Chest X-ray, AP view. Patient: 27 years old, sex F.
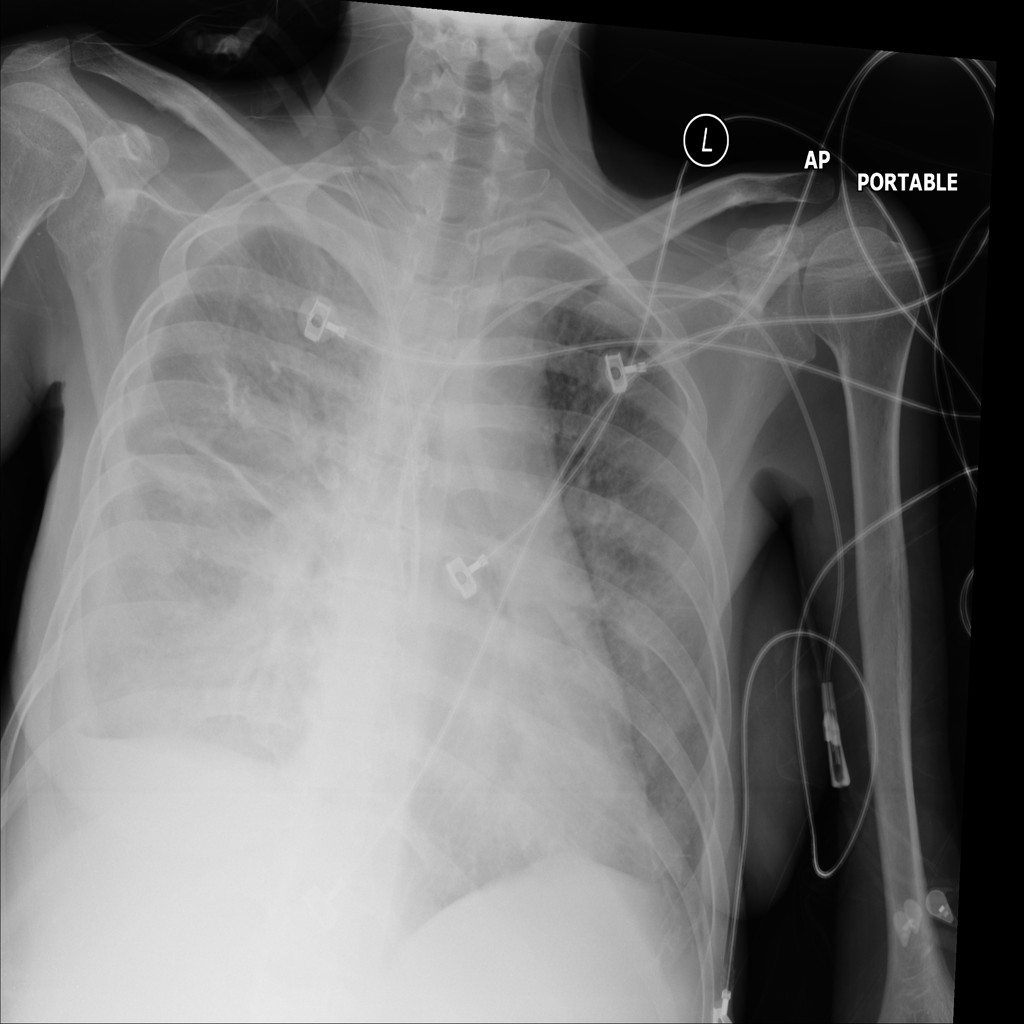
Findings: Effusion